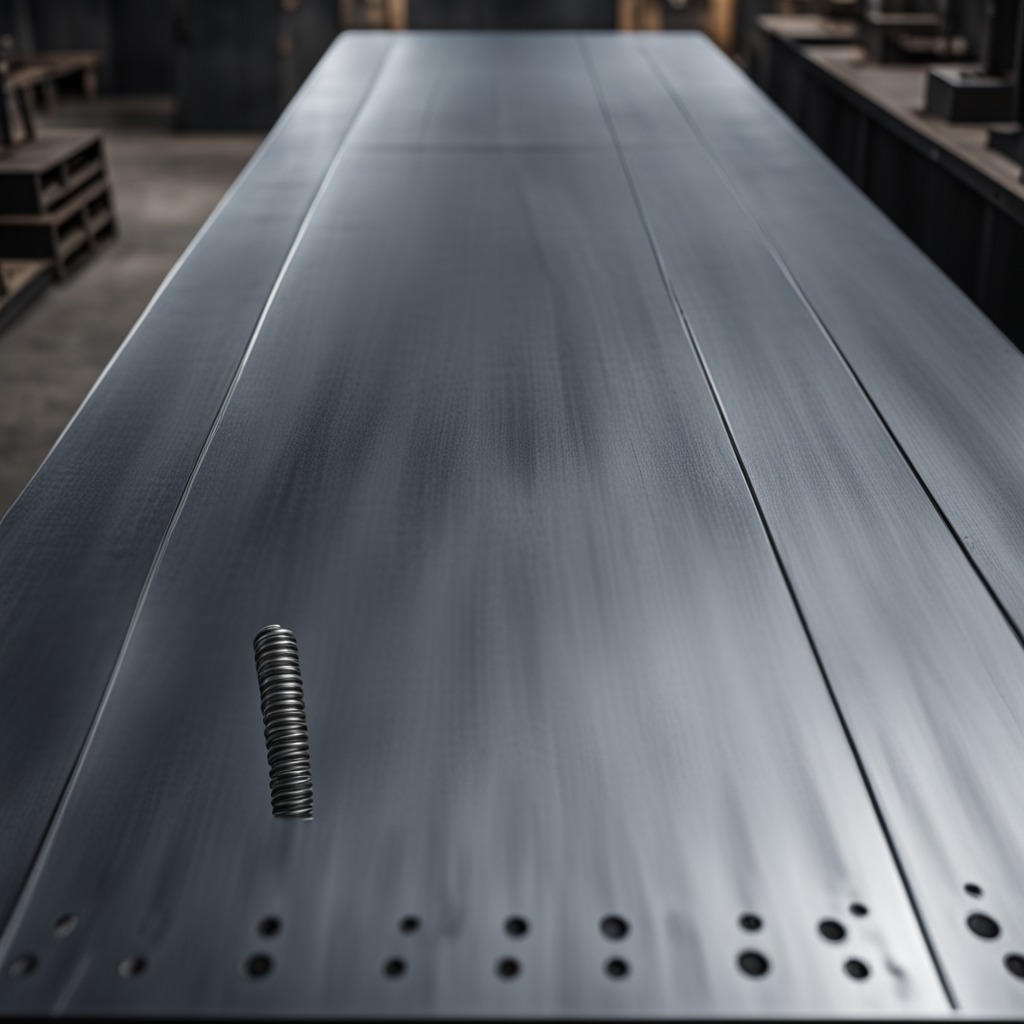
A coiled metal spring is lying on a cold steel table in a mining workshop.